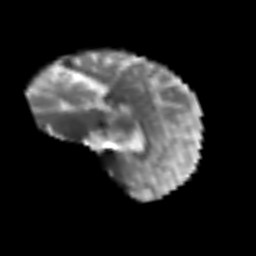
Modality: T2w
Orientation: sagittal
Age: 59
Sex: female
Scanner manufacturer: siemens
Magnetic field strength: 3 T
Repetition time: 3.2 s
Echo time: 0.081 s